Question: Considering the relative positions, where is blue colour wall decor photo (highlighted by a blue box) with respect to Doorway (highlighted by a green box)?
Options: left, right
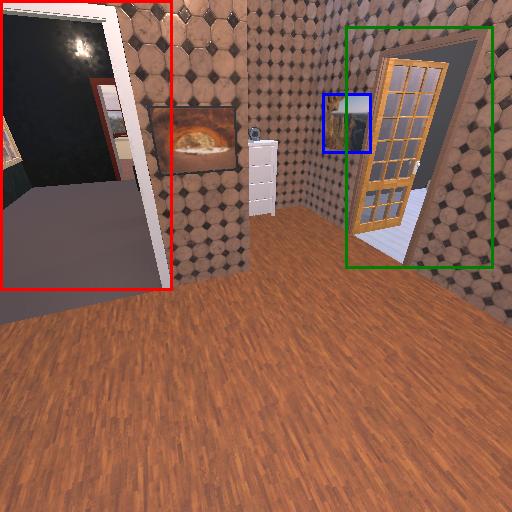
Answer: left